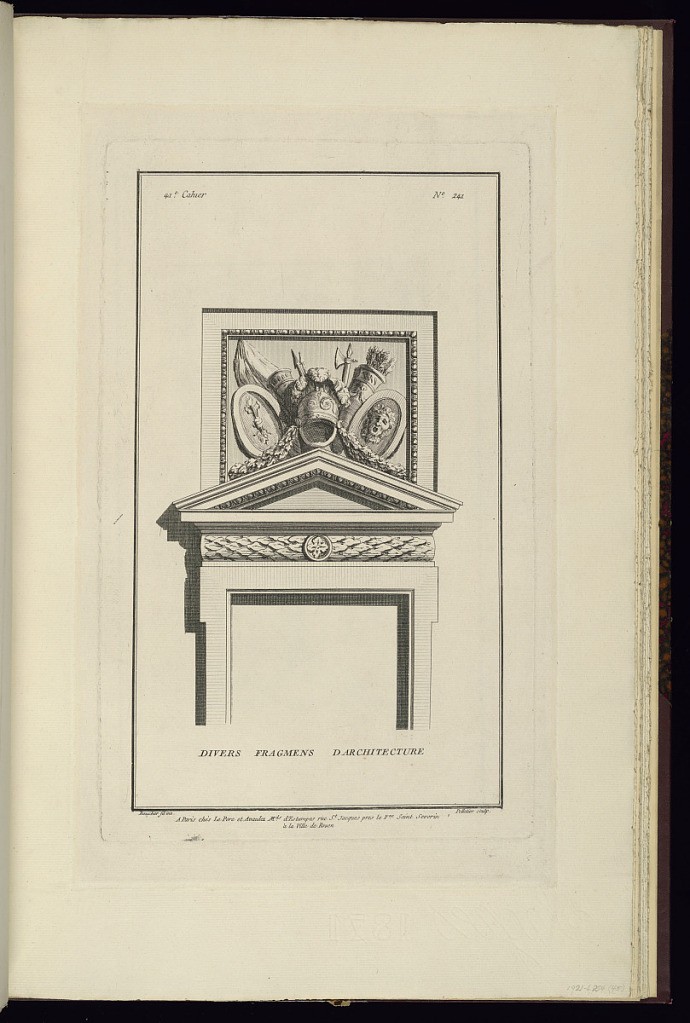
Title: DIVERS FRAGMENS DARCHITECTURE
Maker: Juste-François Boucher, French, 1736 – 1782
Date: ca. 1775
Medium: Engraving on off white laid paper
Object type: Print
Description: Design for a pediment decorated with a band of bound leaf and rosette and a carved trophy over the pediment featuring a helmet, flags, shields, an ax, and a frame of egg and dart. The plate is signed.